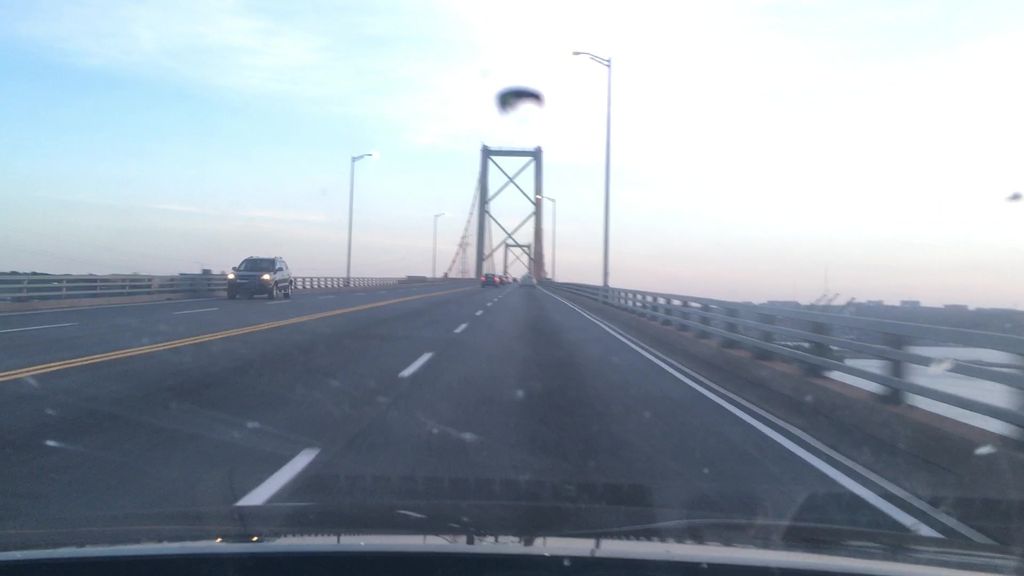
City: halifax